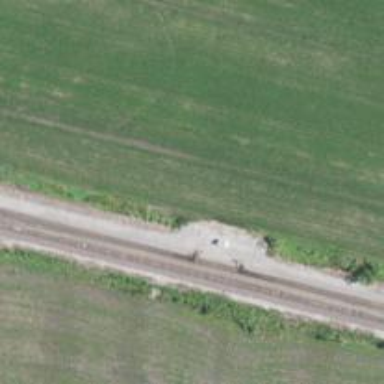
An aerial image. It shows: Railroad crossover.